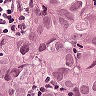
Metastatic tissue present: yes